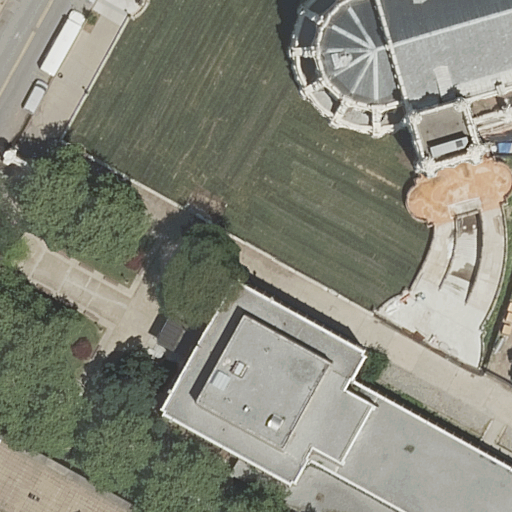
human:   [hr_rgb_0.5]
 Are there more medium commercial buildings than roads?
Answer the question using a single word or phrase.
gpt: no

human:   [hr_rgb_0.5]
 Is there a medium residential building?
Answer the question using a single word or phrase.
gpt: no

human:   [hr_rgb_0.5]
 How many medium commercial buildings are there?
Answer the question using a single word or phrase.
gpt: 0

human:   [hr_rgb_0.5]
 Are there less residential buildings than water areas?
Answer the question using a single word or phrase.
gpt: no

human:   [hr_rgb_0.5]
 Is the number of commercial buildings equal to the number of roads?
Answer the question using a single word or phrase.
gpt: no

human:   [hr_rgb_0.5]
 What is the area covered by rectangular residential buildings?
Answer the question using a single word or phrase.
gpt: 5913m2

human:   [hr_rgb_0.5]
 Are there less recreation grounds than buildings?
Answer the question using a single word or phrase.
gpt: no

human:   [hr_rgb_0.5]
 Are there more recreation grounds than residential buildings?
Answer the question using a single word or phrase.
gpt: yes

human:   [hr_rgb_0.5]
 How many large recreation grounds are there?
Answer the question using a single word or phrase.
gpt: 2

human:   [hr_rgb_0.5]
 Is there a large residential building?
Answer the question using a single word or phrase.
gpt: yes

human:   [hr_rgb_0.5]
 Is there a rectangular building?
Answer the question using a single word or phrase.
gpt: yes

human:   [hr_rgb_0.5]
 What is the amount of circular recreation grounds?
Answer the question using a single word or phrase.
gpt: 0

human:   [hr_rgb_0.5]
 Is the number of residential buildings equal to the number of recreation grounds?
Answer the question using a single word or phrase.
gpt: no

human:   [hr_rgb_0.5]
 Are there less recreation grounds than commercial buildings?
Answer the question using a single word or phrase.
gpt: no

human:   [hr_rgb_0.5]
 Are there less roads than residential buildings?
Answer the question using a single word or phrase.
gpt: no

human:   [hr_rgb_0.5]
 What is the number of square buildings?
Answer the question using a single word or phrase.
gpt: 0

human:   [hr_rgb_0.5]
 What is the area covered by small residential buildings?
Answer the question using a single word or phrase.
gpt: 0m2

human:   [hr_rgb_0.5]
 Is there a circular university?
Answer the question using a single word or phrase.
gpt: no

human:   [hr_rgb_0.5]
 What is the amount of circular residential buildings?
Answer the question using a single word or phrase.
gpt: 0

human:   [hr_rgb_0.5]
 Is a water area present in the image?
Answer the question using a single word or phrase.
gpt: no

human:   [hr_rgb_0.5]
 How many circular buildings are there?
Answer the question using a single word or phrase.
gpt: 0

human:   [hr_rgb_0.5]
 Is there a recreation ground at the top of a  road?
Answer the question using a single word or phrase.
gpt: yes

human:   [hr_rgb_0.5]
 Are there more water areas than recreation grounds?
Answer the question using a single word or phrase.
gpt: no

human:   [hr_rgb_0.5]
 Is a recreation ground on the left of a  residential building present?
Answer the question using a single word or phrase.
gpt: yes

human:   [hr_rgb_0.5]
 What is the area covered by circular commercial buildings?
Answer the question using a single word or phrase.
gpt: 0m2

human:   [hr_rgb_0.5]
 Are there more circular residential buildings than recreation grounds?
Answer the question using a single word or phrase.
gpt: no

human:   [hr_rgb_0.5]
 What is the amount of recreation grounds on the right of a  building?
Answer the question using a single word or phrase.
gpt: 4

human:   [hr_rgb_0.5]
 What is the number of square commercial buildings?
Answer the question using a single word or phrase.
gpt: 0

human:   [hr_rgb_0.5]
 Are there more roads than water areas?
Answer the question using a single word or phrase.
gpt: yes

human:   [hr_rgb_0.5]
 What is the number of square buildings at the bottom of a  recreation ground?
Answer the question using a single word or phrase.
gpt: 0

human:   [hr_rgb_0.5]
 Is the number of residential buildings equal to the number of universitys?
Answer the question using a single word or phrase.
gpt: no

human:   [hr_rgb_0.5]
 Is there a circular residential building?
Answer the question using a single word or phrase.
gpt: no

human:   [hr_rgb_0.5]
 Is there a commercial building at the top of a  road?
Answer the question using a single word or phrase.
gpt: no

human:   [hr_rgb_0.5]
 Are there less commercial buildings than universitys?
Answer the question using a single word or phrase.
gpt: yes

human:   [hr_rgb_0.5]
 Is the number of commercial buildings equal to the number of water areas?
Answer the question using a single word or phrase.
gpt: yes

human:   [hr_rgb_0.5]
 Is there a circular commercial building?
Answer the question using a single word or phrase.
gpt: no